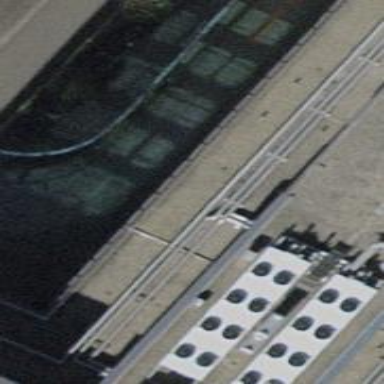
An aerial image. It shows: Lift gate barrier.